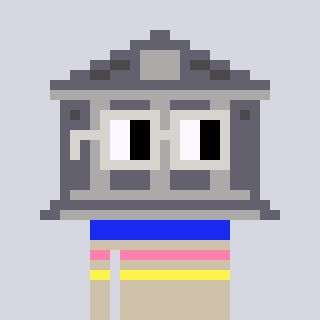
a pixel art character with square light gray glasses, a bank-shaped head and a bege-colored body on a cool background